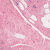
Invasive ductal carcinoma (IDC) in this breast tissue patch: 0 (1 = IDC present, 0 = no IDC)